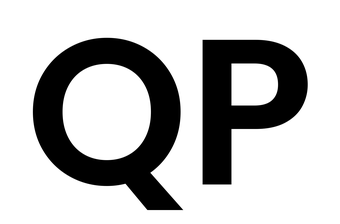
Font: Poppins-SemiBold